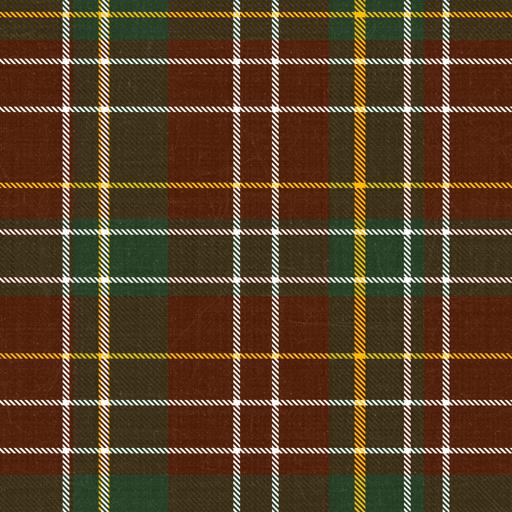
Tags: fabric pattern red tartan